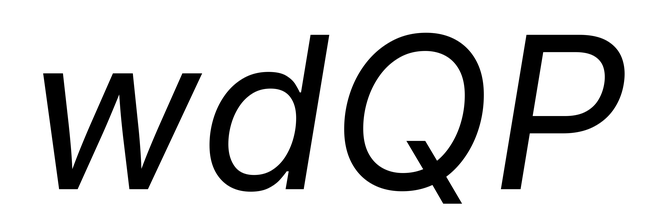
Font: Inter-Italic_Italic